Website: bh-photo
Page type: cart
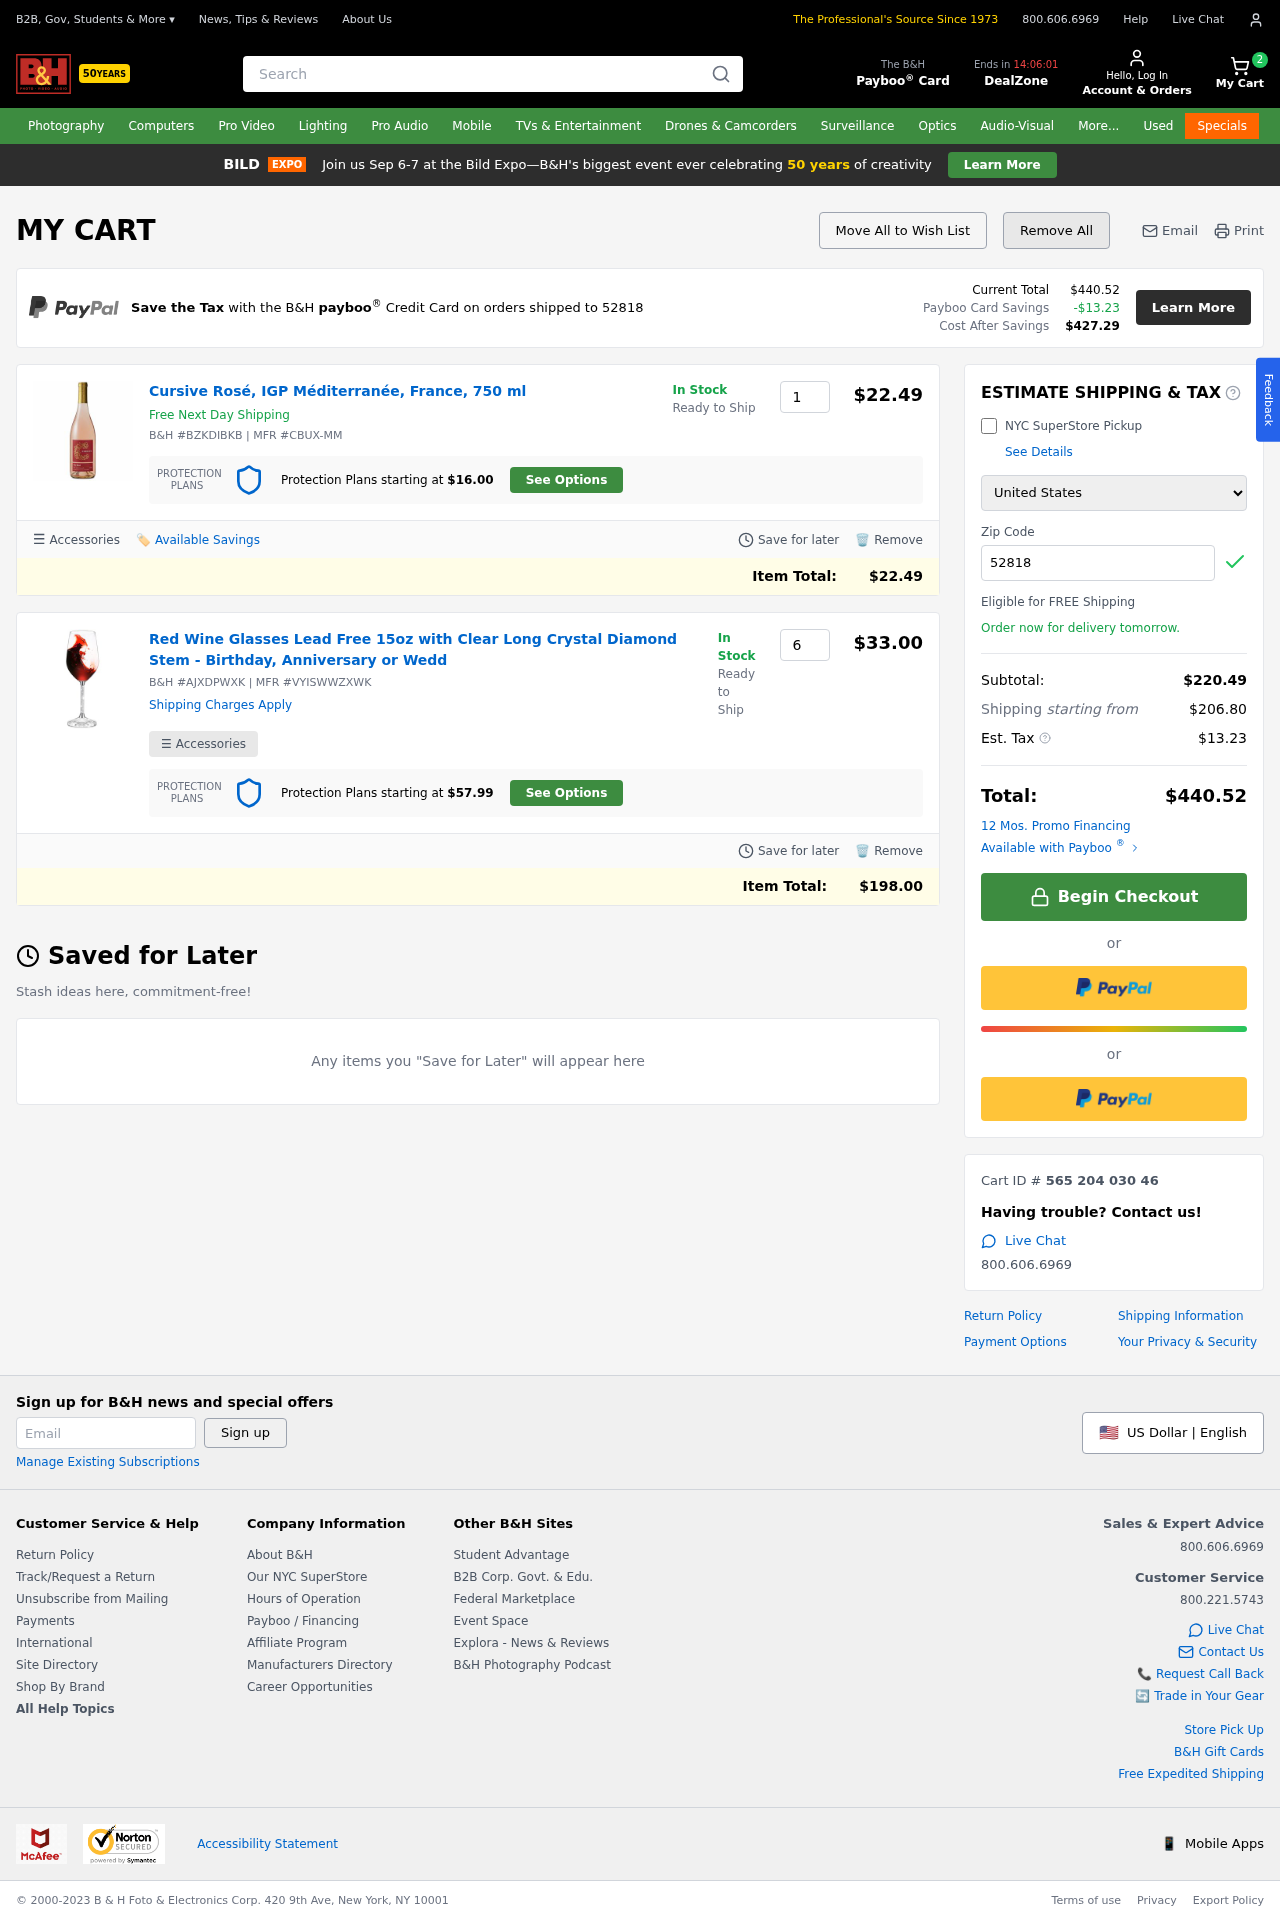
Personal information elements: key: PII_COUNTRY
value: United States
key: PII_POSTCODE
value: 52818
Product elements: key: PRODUCT1_NAME
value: Cursive Rosé, IGP Méditerranée, France, 750 ml
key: PRODUCT1_PRICE
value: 22.49
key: PRODUCT1_QUANTITY
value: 1
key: PRODUCT2_NAME
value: Red Wine Glasses Lead Free 15oz with Clear Long Crystal Diamond Stem - Birthday, Anniversary or Wedd
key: PRODUCT2_PRICE
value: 33
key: PRODUCT2_QUANTITY
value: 6
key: PRODUCT1_ITEM_TOTAL
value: $22.49
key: PRODUCT2_ITEM_TOTAL
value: $198.00
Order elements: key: ORDER_NUM_ITEMS
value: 2
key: ORDER_TOTAL
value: $440.52
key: ORDER_TAX
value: -$13.23
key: ORDER_TAX
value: $13.23
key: ORDER_TOTAL_AFTER_SAVINGS
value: $427.29
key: ORDER_SUBTOTAL
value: $220.49
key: ORDER_SHIPPING_COST
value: $206.80
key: ORDER_ID
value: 565 204 030 46
Search elements: key: HEADER_SEARCH
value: Search